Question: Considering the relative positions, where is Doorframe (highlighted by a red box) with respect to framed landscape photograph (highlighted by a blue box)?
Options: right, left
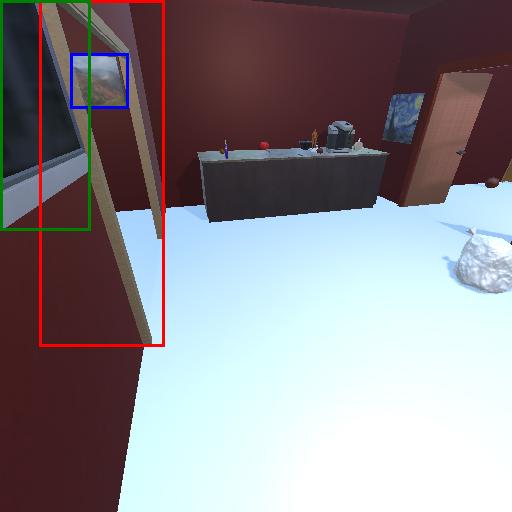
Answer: right